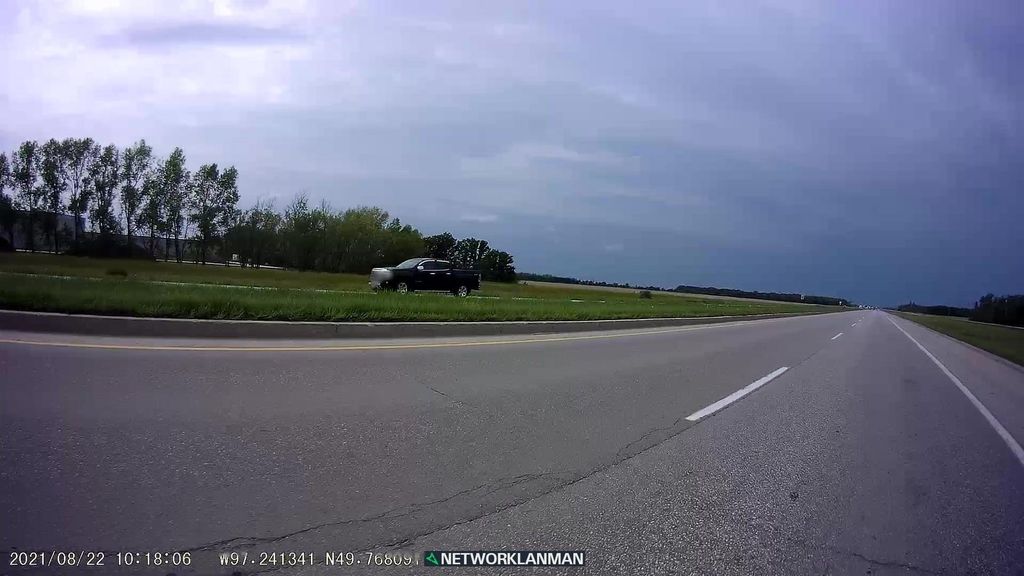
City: winnipeg